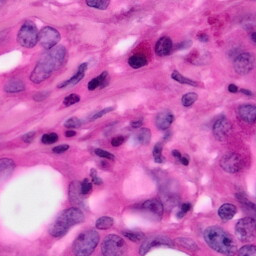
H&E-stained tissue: Pancreatic